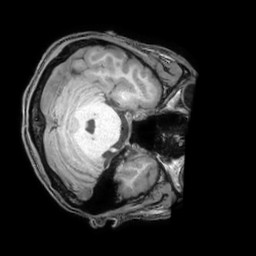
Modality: T1w
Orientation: axial
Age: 19
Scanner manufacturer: philips
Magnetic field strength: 3 T
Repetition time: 0.007 s
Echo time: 0.003501 s